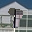
Label: 7